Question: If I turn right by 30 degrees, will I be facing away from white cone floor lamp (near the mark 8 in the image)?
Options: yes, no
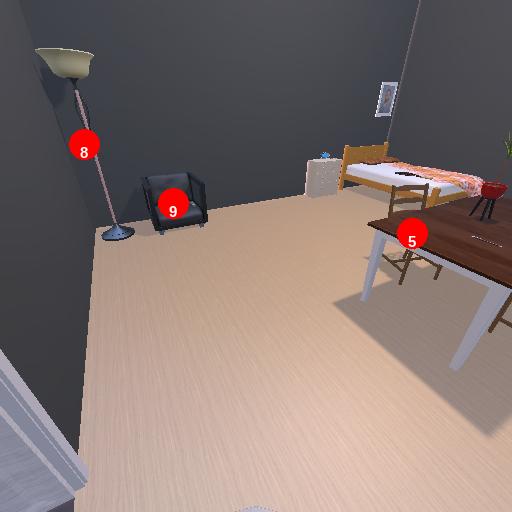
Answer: yes